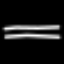
Label: line